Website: lowes
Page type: billing-address
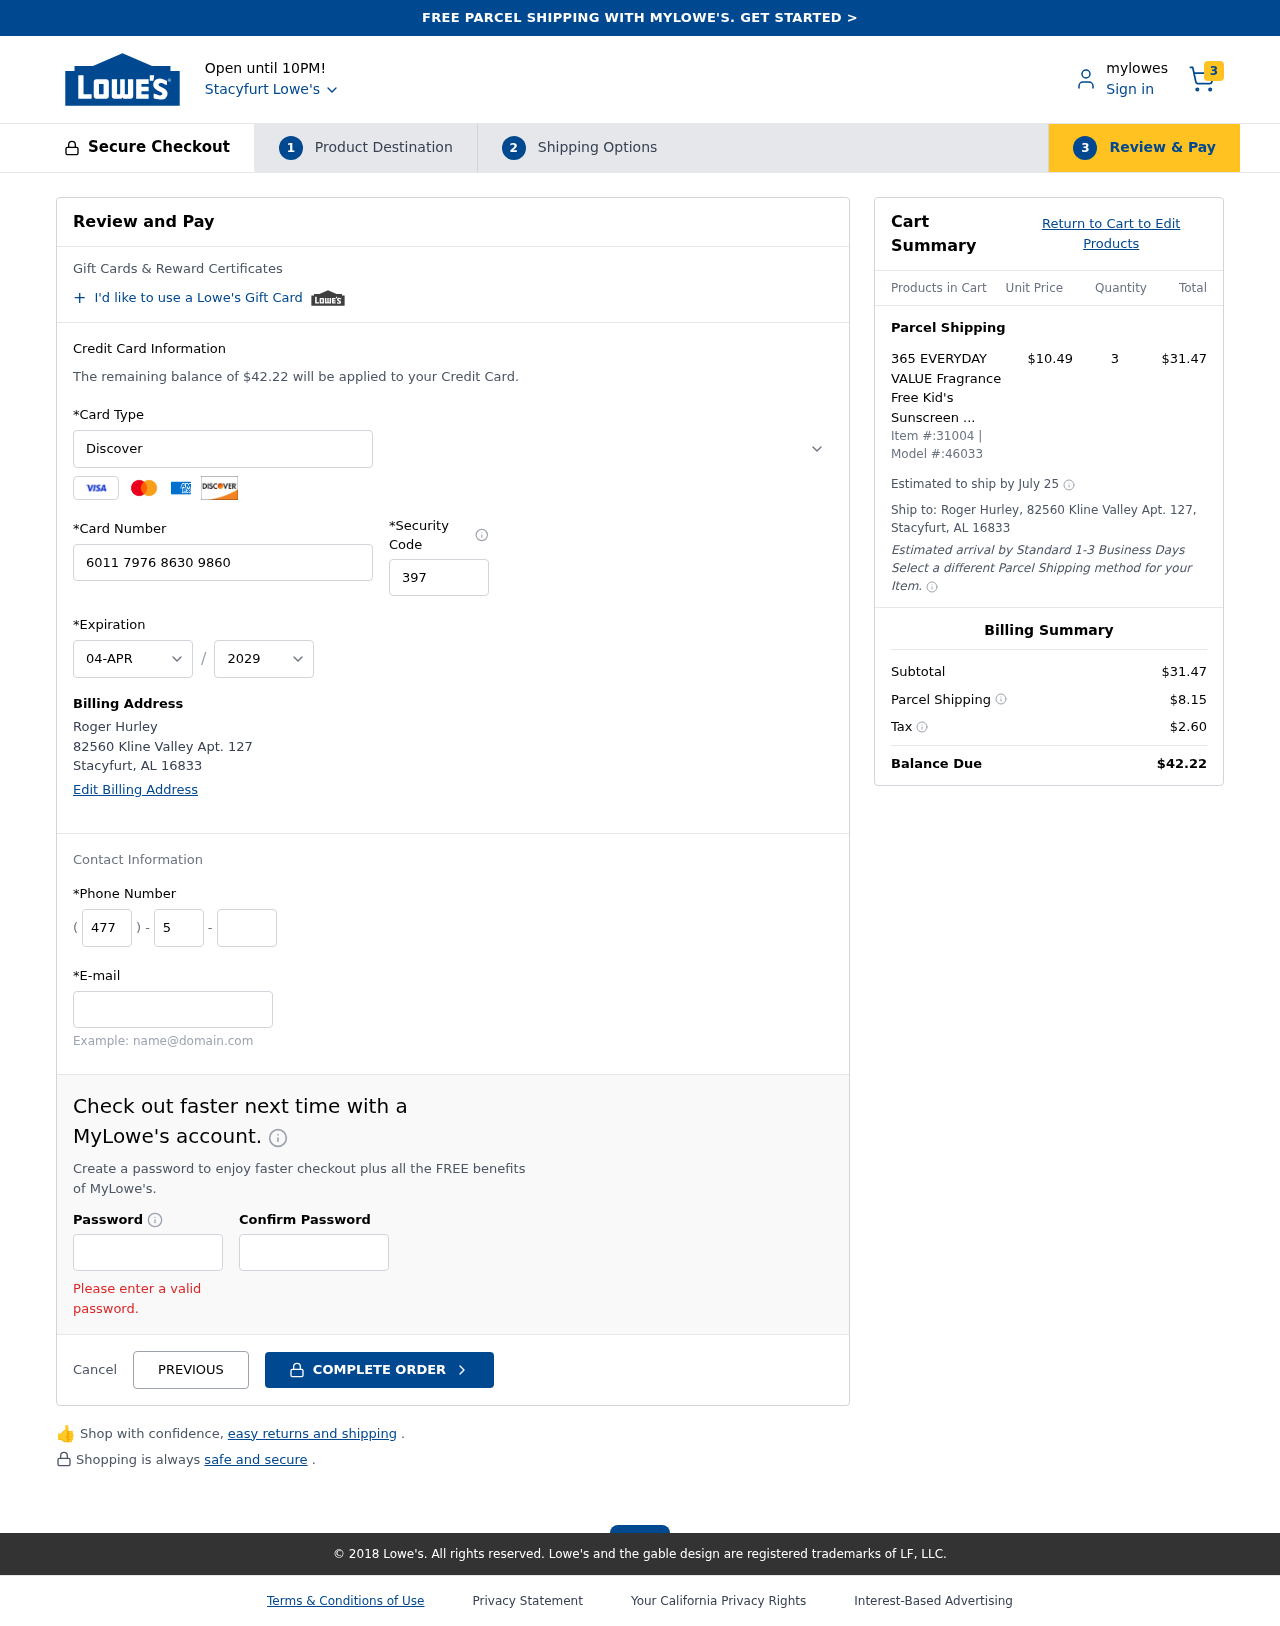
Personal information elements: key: PII_CARD_CVV
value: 397
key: PII_CARD_EXPIRY_MONTH
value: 04
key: PII_CARD_EXPIRY_YEAR
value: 29
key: PII_CARD_NUMBER
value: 6011 7976 8630 9860
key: PII_CARD_TYPE
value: Discover
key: PII_CITY
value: Stacyfurt
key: PII_CITY_STATE_ZIP
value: Stacyfurt, AL 16833
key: PII_EMAIL
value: roger_hurley@yahoo.com
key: PII_FULLNAME
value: Roger Hurley
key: PII_PHONE_AREA
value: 477
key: PII_PHONE_PREFIX
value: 513
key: PII_PHONE_SUFFIX
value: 4160
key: PII_STREET
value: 82560 Kline Valley Apt. 127
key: PII_FULLNAME2
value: Roger Hurley
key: PII_STREET2
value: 82560 Kline Valley Apt. 127
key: PII_CITY_STATE_ZIP2
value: Stacyfurt, AL 16833
Product elements: key: PRODUCT1_NAME
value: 365 EVERYDAY VALUE Fragrance Free Kid's Sunscreen SPF 50, 5.3 OZ
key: PRODUCT1_PRICE
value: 10.49
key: PRODUCT1_QUANTITY
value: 3
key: PRODUCT_ITEM_NUMBER
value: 31004
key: PRODUCT_MODEL_NUMBER
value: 46033
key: PRODUCT1_LINE_TOTAL
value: $31.47
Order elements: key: ORDER_NUM_ITEMS
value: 3
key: ORDER_TOTAL
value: $42.22
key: ORDER_SHIPPING_DATE
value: July 25
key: ORDER_SUBTOTAL
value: $31.47
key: ORDER_SHIPPING_COST
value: $8.15
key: ORDER_TAX
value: $2.60